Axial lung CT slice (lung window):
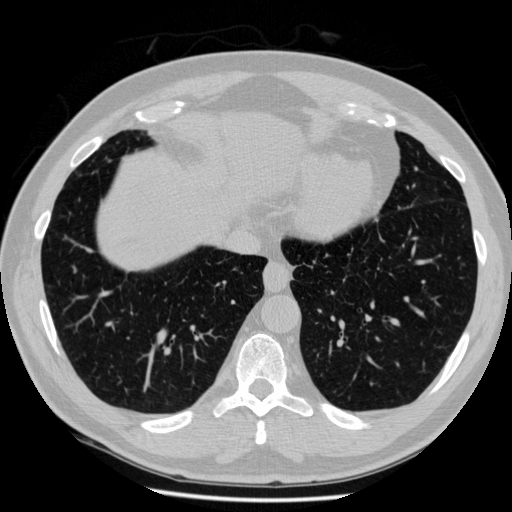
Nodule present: no